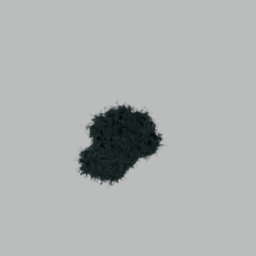
Label: nature